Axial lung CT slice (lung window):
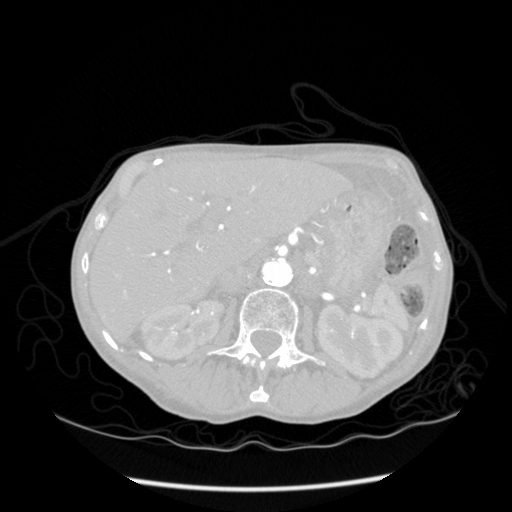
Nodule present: no